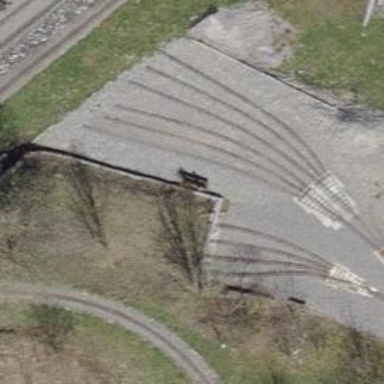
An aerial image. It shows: Miniature railway yard.